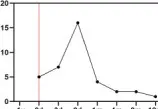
Pulmonary sequelae of COVID-19. SARS-Cov-2 nucleic acid test results.
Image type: pathology (immunostaining)